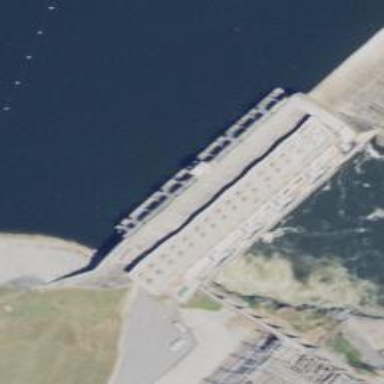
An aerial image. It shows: Hydro power generator using the water-storage method.